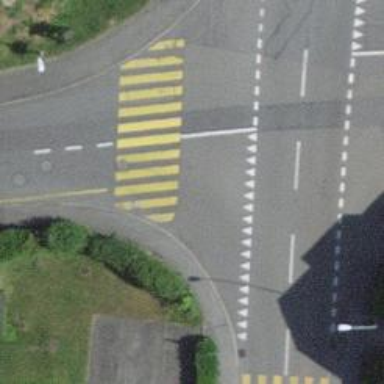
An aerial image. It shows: Footway with zebra crossing.